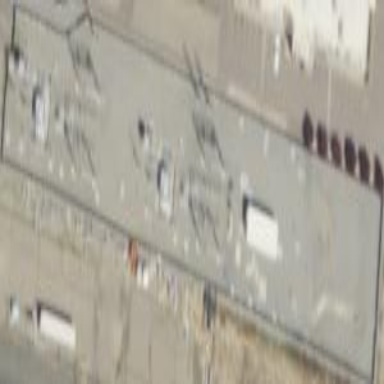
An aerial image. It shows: Power substation.